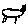
Label: cat